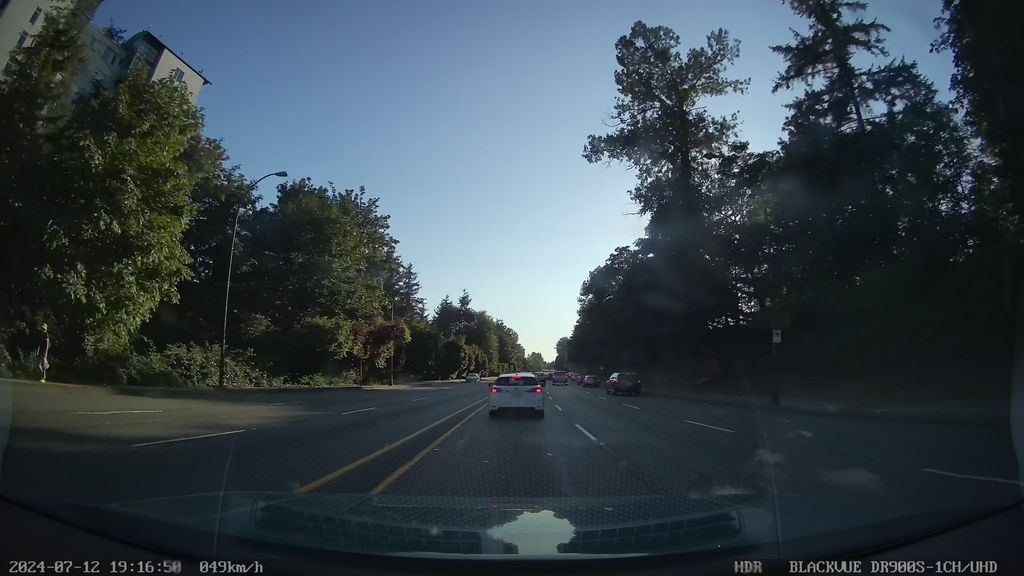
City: vancouver